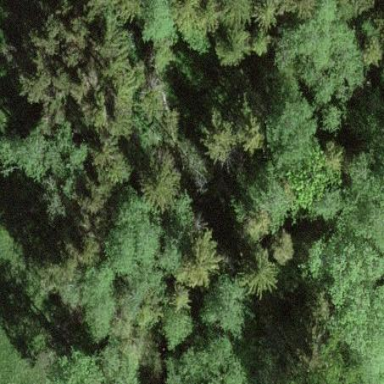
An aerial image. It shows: Forest area.